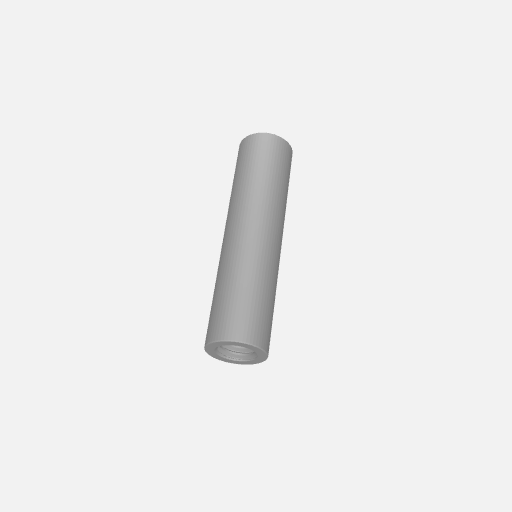
Part: Standoff6OD24